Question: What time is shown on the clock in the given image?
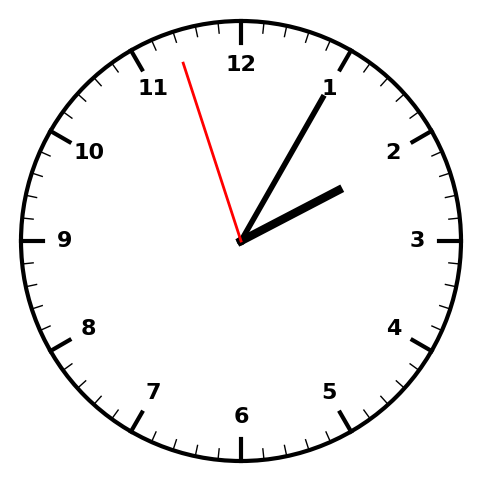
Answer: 02:04:57